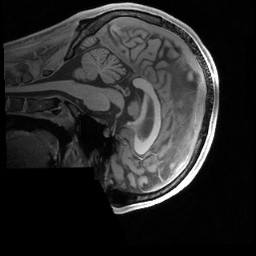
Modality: T1w
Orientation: sagittal
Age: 20
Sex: male
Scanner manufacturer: siemens
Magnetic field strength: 3 T
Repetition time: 2.4 s
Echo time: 0.00224 s